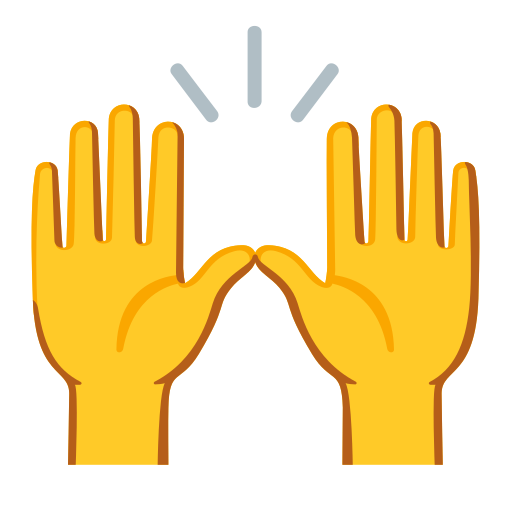
Emoji: 🙌